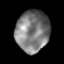
Tissue: prostate
Cell type: Epithelial cells
Senescence score: 0.3425
Nuclear area (px): 1366
Mean DAPI intensity: 123.432